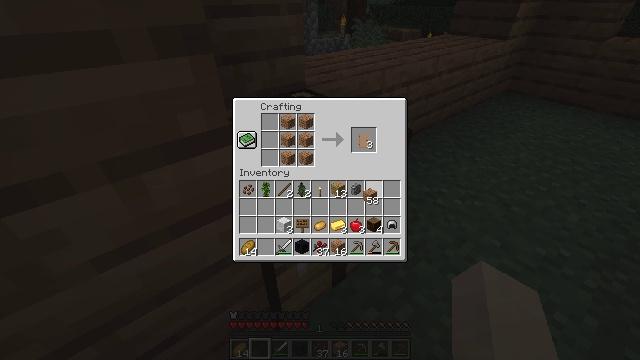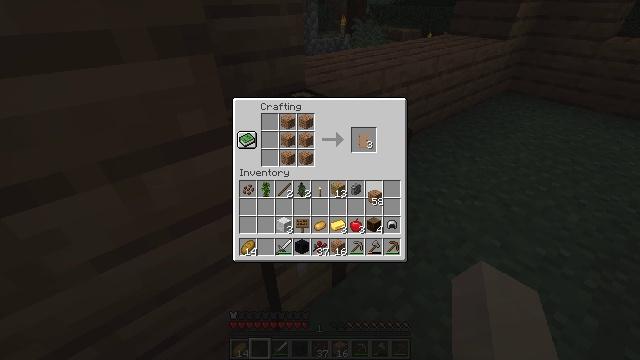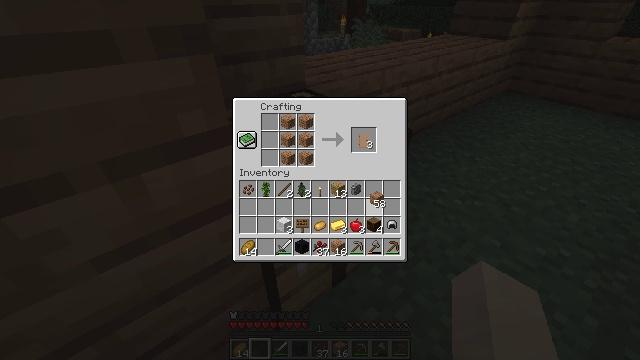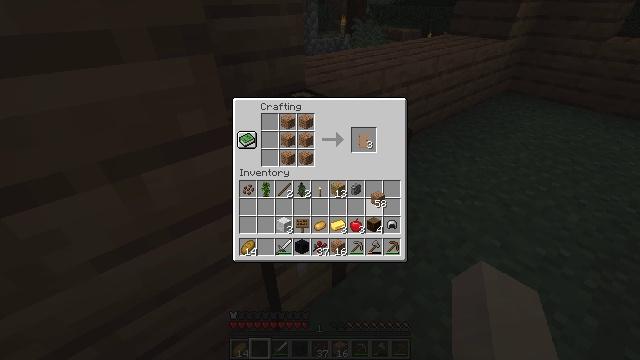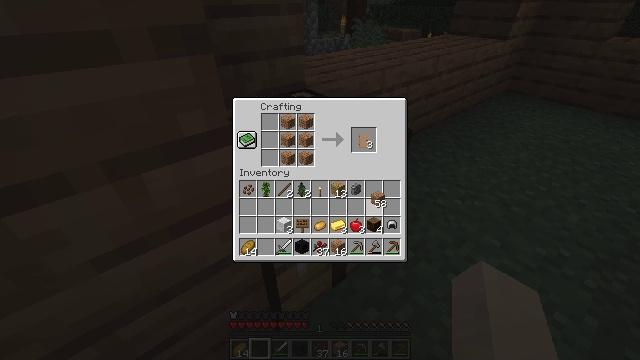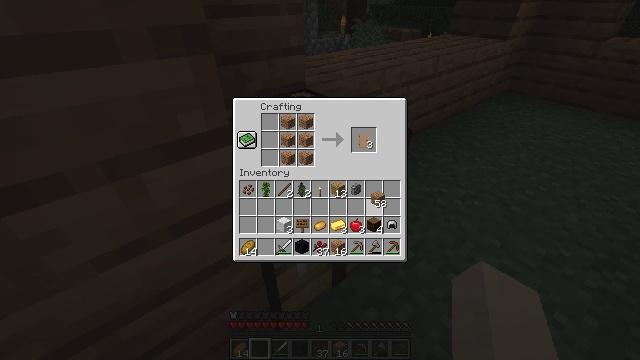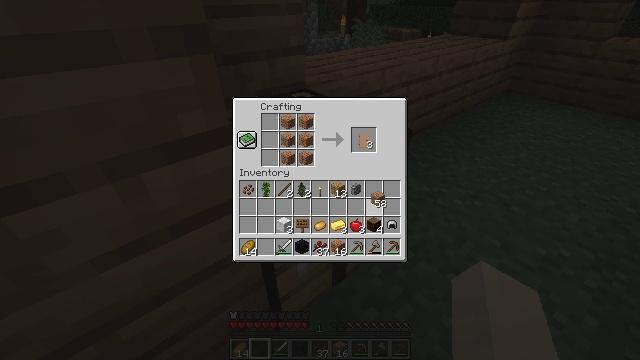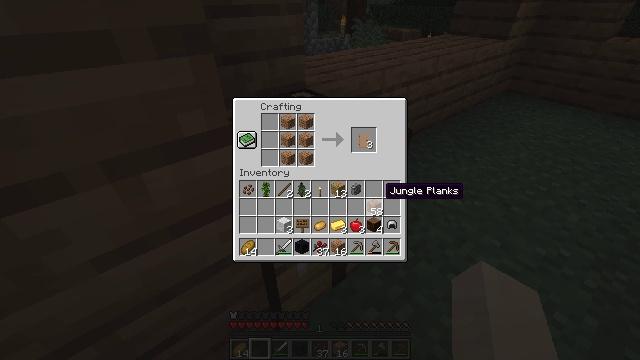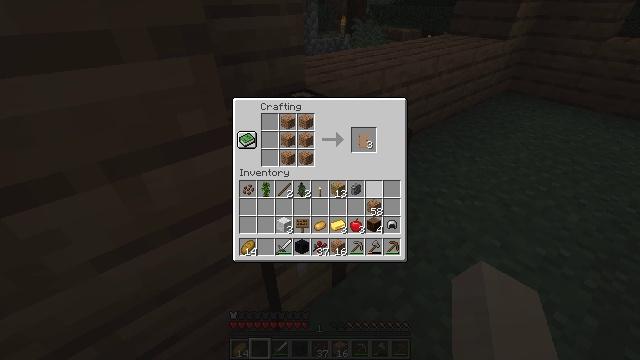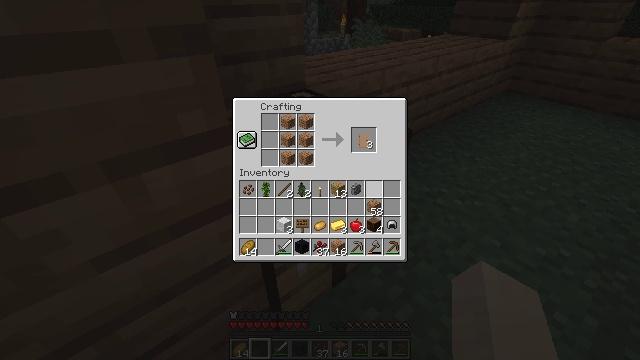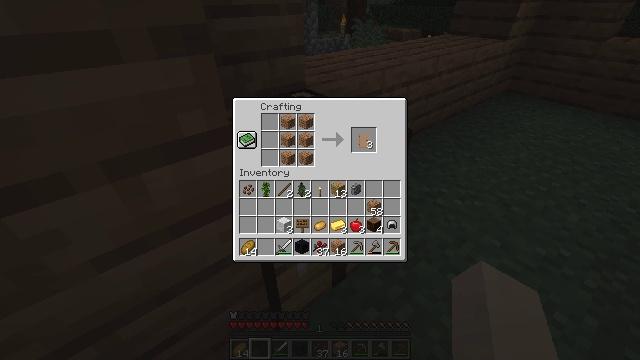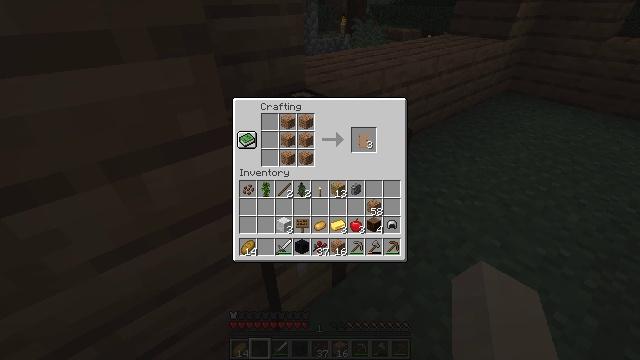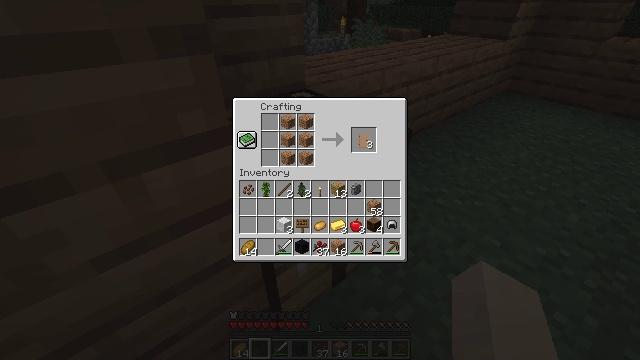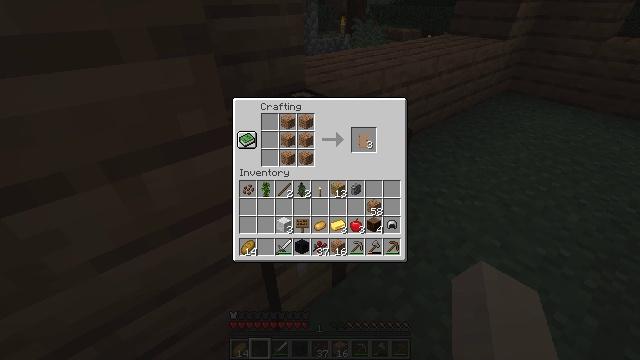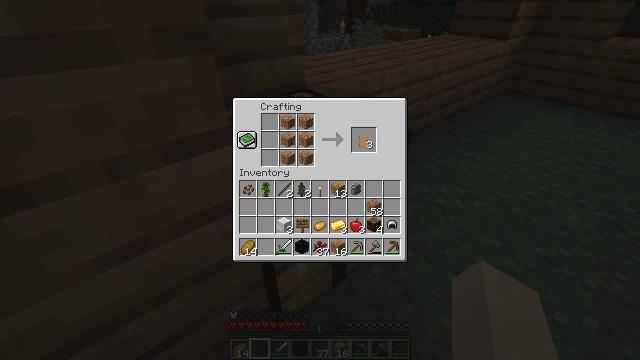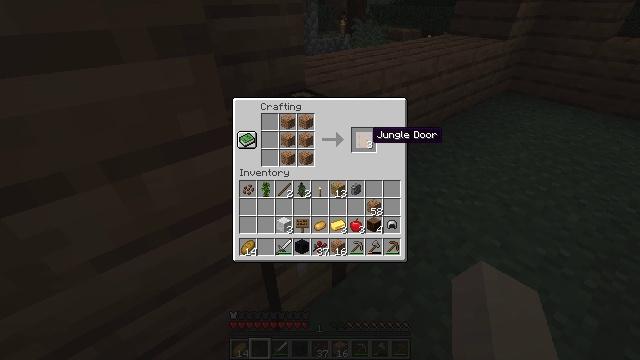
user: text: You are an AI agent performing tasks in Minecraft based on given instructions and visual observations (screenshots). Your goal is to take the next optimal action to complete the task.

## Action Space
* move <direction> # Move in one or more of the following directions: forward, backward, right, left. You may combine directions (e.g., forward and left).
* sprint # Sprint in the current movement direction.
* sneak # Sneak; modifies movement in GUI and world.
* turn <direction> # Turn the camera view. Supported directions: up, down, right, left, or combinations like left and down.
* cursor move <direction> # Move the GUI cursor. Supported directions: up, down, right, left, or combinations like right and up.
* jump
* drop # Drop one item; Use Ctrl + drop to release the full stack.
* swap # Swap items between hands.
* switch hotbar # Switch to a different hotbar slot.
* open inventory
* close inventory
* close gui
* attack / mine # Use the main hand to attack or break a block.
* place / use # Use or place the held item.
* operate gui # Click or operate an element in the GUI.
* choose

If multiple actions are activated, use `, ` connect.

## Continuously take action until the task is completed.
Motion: motion action
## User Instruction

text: Use the crafting table to make a jungle door.
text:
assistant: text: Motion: no_op
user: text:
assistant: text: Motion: no_op
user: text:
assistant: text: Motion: no_op
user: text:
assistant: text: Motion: operate gui
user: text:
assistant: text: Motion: operate gui
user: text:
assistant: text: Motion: operate gui
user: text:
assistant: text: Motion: no_op
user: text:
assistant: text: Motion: no_op
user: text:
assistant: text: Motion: cursor move up
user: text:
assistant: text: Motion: cursor move up
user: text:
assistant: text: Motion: cursor move up
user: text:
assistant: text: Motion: no_op
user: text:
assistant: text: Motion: sneak
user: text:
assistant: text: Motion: sneak
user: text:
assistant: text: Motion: sneak, cursor move up
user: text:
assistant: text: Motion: sneak
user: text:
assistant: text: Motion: sneak, operate gui
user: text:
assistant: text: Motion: sneak, operate gui
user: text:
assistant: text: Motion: sneak
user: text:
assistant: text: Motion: sneak
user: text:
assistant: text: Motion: no_op
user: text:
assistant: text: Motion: no_op